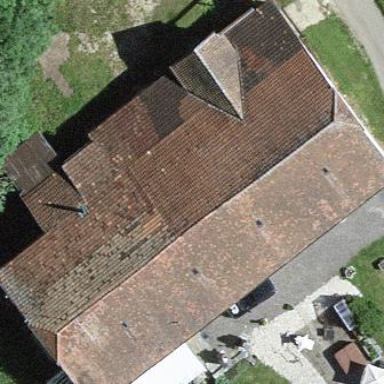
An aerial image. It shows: Farm building.